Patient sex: M
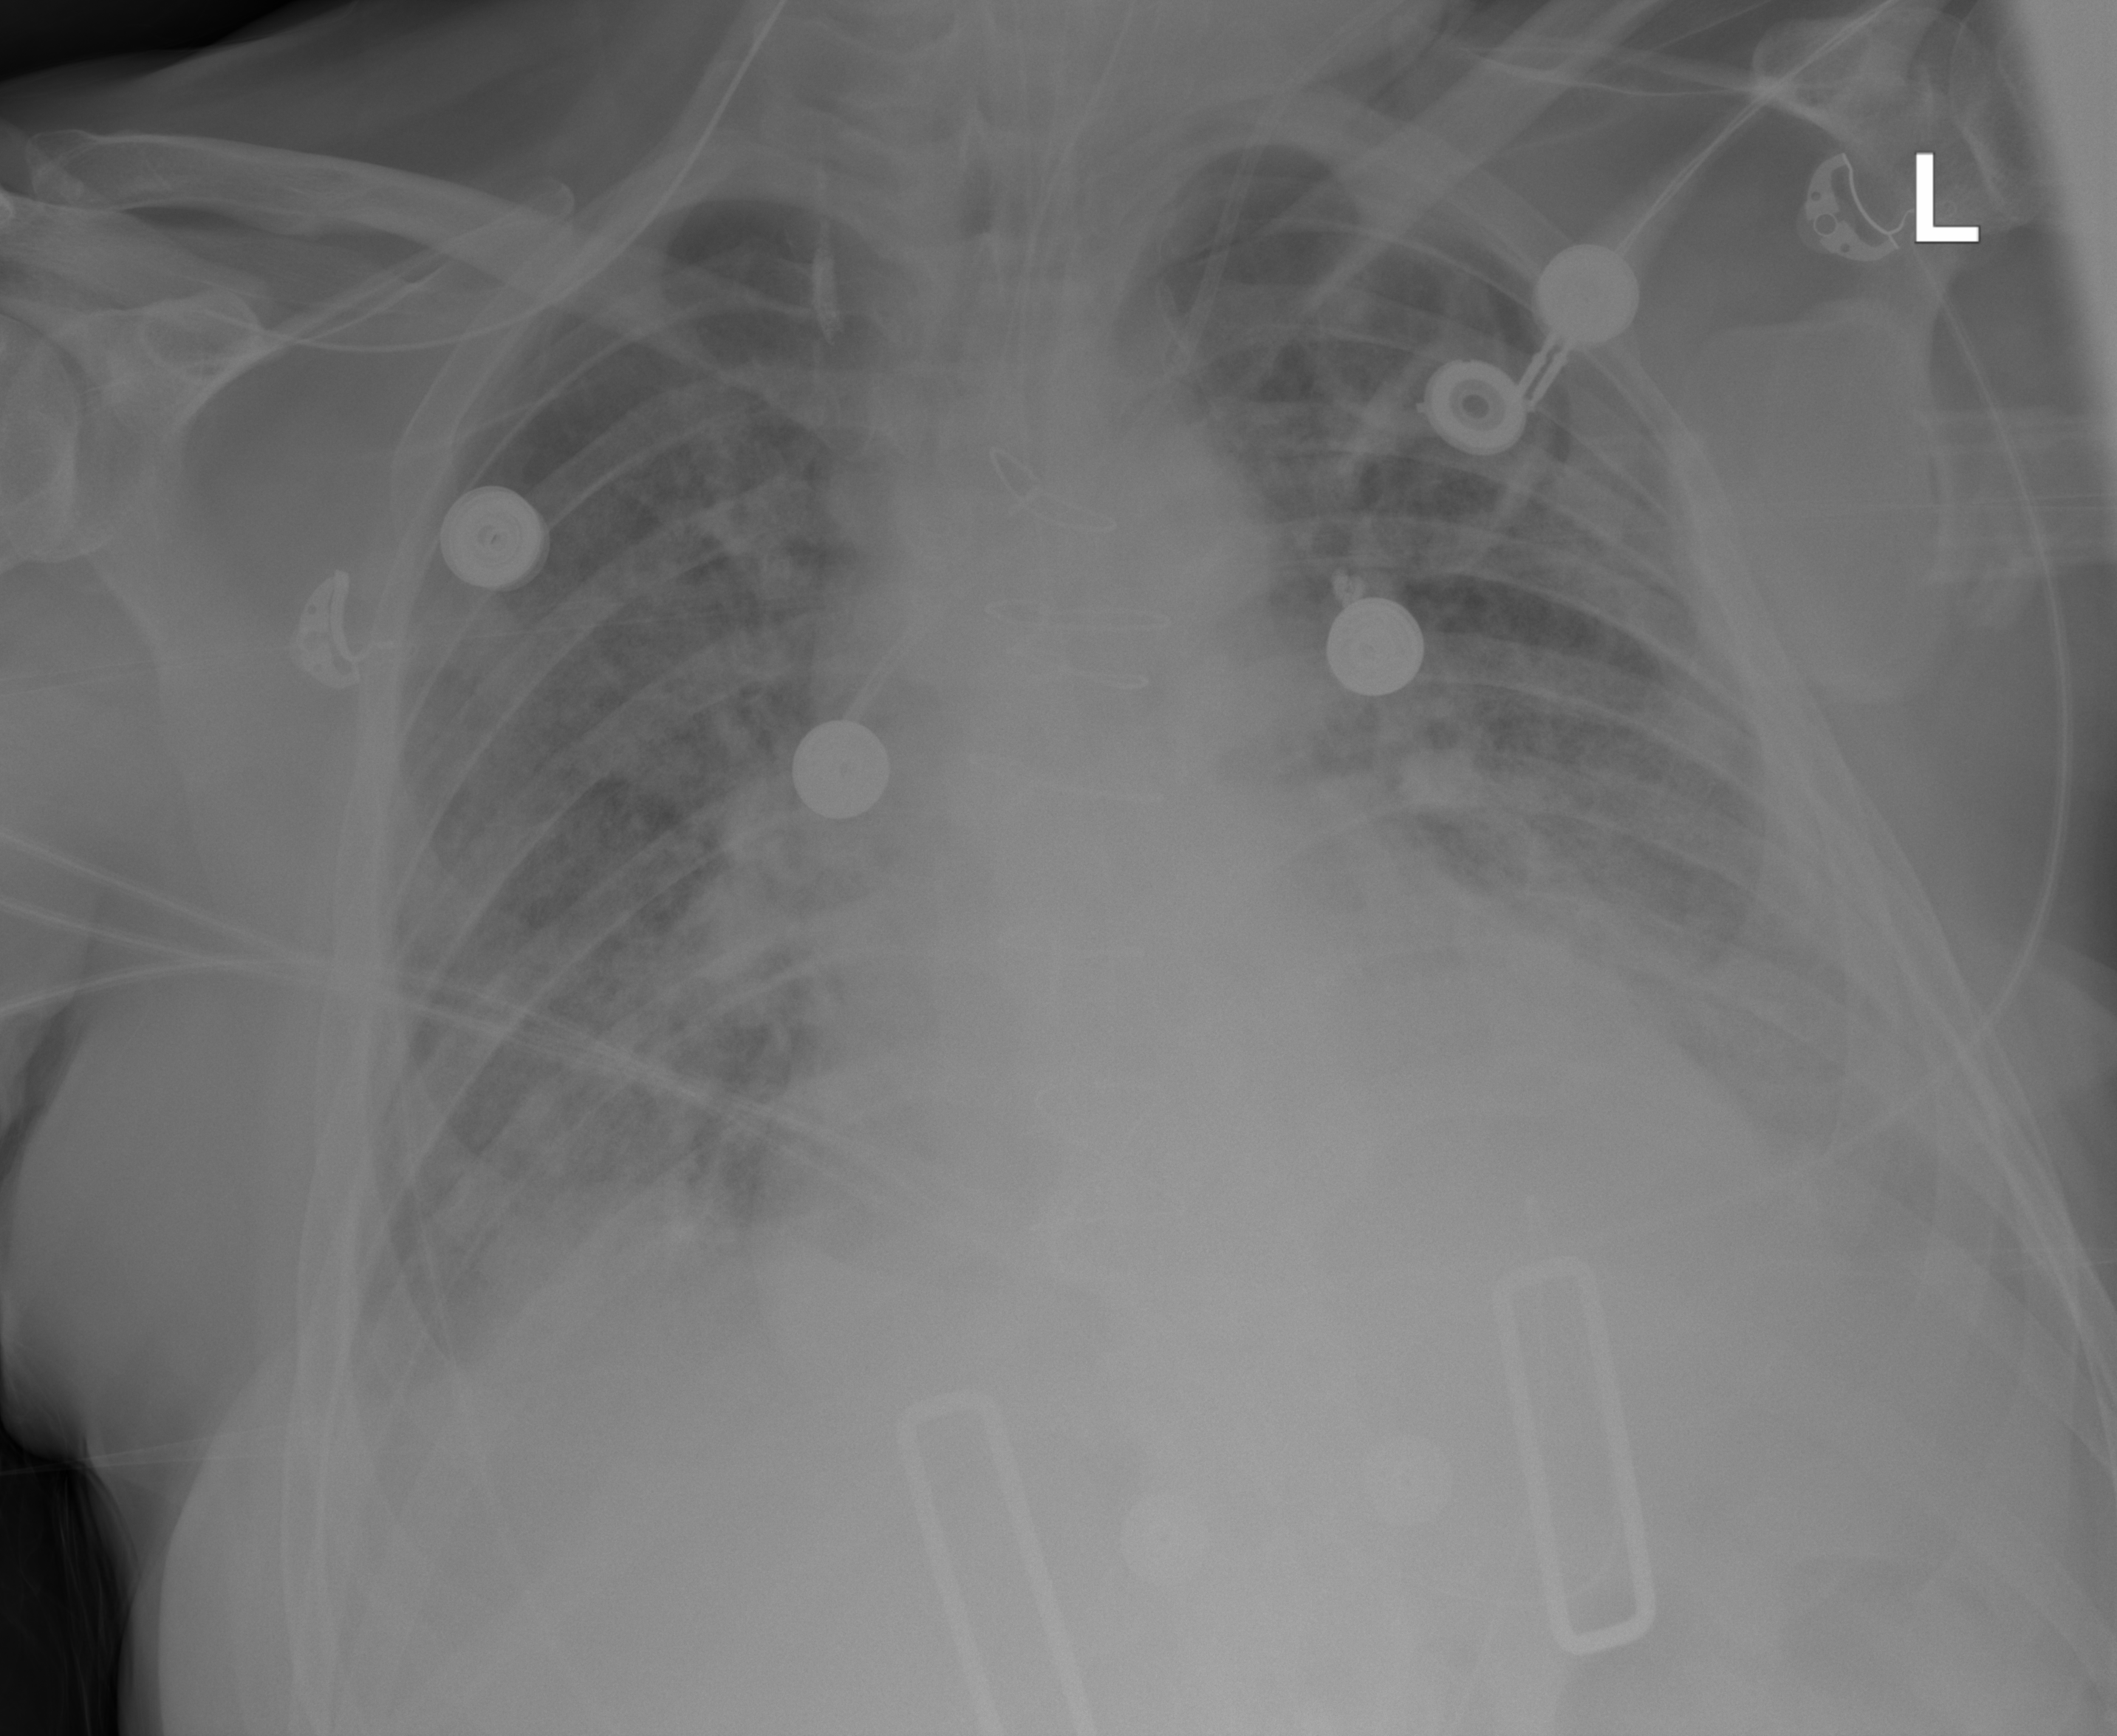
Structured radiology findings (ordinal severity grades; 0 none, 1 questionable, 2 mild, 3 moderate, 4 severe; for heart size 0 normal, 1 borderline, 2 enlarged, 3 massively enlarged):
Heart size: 2
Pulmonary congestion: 2
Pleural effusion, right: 2
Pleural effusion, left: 2
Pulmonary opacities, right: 2
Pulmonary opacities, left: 2
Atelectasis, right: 2
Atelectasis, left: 2